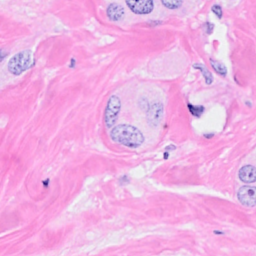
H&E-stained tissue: Breast